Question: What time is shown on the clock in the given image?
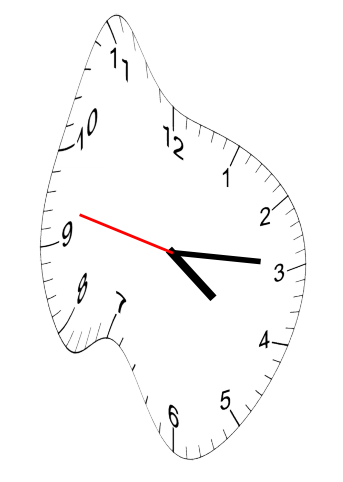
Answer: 04:14:47